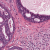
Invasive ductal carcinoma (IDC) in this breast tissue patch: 0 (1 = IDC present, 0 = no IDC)